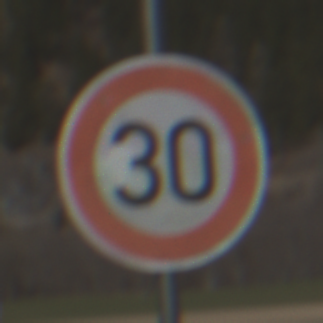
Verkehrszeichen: Geschwindigkeit30
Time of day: MorningAfternoon
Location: Outdoor (Nature)
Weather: PartlyCloudy
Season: NotSpecified
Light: Natural